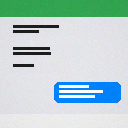
Screen state: on